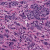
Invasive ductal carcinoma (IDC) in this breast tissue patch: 1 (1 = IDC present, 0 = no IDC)